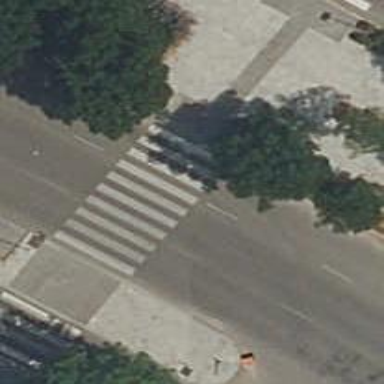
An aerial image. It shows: Uncontrolled crossing on the road.